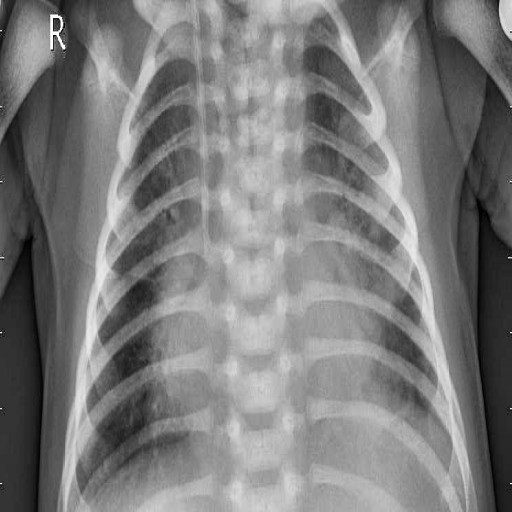
Finding: PNEUMONIA